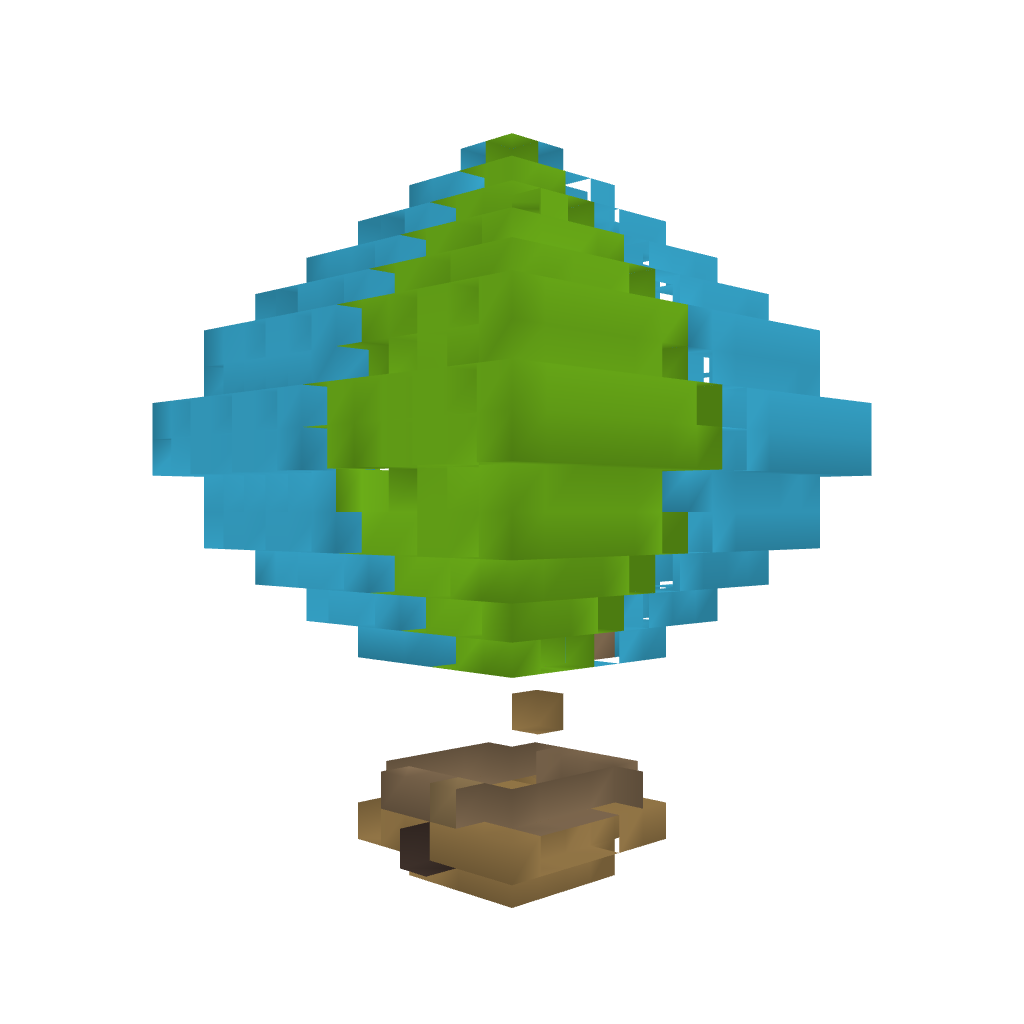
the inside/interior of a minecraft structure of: Hot air balloon